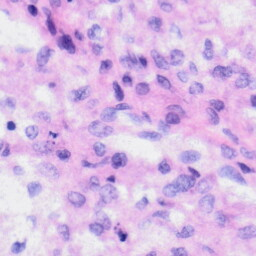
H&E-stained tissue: Liver